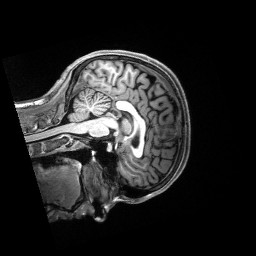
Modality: T1w
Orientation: sagittal
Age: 23
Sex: female
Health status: healthy
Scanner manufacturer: siemens
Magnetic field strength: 3 T
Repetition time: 2.5 s
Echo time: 0.00222 s